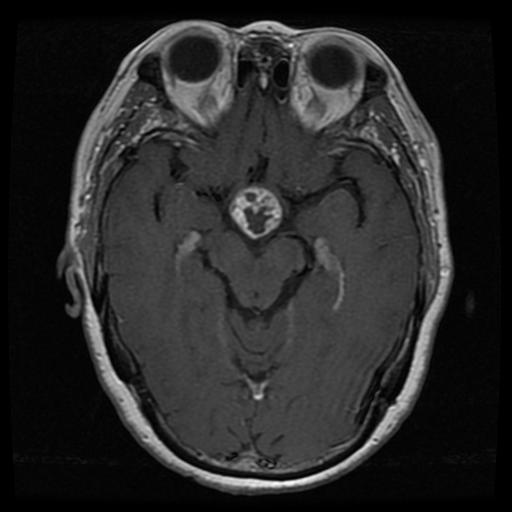
Label: pituitary